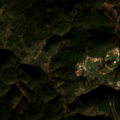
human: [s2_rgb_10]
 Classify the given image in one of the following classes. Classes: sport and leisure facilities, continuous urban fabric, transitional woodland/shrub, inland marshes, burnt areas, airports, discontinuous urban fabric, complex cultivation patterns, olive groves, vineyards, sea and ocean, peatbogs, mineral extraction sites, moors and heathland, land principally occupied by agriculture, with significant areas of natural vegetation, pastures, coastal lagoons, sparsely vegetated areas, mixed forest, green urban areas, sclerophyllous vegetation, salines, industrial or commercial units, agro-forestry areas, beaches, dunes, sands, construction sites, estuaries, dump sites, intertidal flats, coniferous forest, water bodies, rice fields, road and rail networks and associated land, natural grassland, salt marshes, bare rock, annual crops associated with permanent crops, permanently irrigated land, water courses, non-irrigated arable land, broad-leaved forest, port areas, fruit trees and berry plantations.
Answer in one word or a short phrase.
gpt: coniferous forest, transitional woodland/shrub